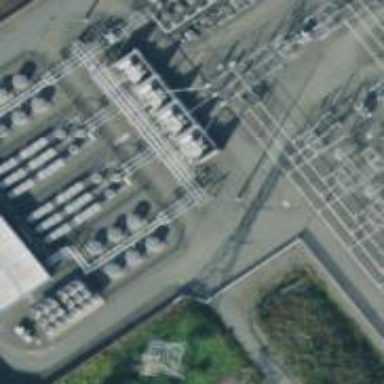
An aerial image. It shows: Outdoor switch for power.